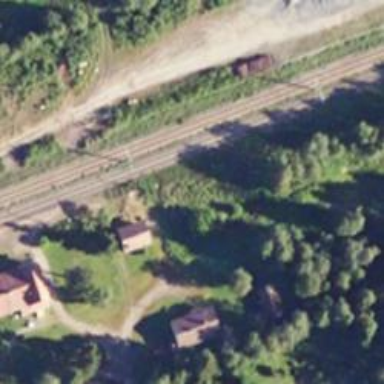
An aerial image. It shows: Railway track with continuous electrified contact lines.